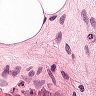
Metastatic tissue present: no